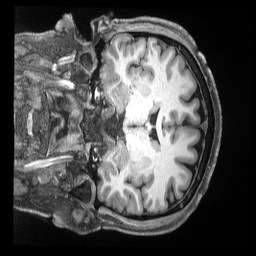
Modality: T1w
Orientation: coronal
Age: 29
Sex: male
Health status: ill
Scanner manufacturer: siemens
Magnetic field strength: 3 T
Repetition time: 2.5 s
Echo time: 0.00181 s